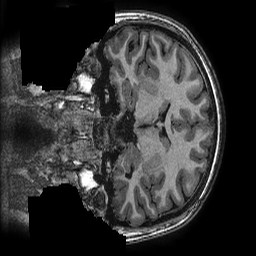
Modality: T1w
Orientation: coronal
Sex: female
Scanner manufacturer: ge
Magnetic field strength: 3 T
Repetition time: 0.0077 s
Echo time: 0.003436 s